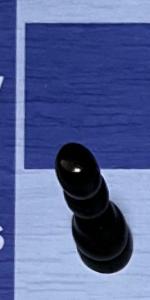
Label: Pawn_Black